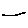
Label: line